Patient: sex M, age 51
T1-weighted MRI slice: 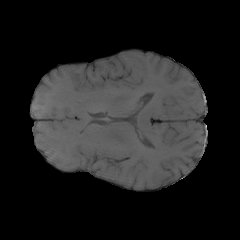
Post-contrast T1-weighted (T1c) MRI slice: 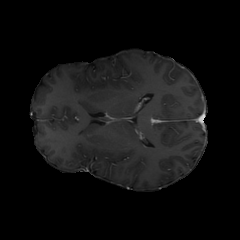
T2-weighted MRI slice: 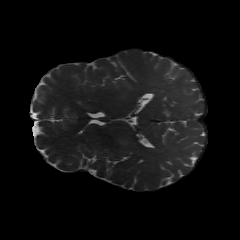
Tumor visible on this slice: no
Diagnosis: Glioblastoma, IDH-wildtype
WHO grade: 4